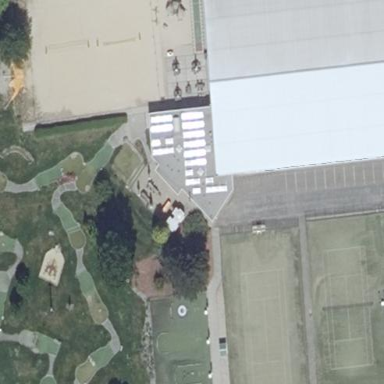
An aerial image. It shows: Sports centre in the leisure land.